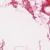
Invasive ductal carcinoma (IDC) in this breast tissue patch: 0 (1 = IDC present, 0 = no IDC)